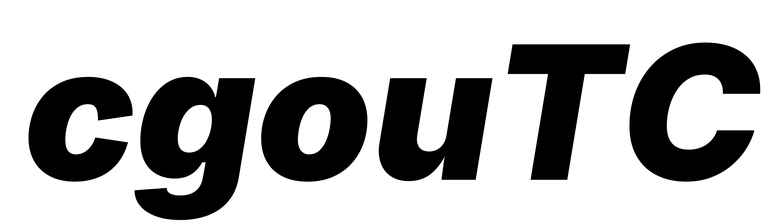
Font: Inter-Italic_Black_Italic